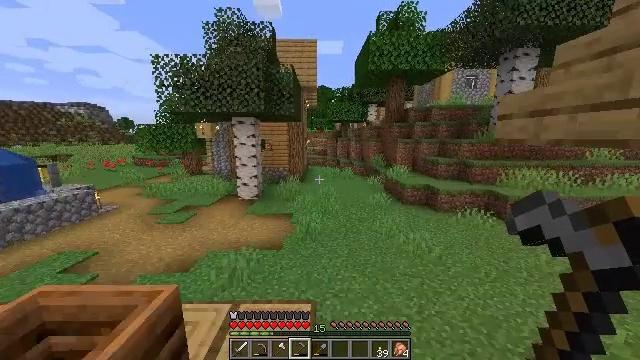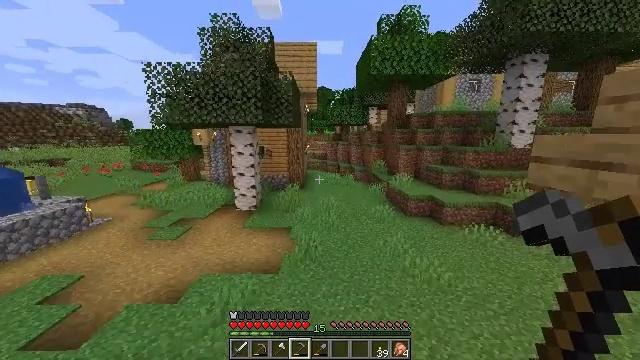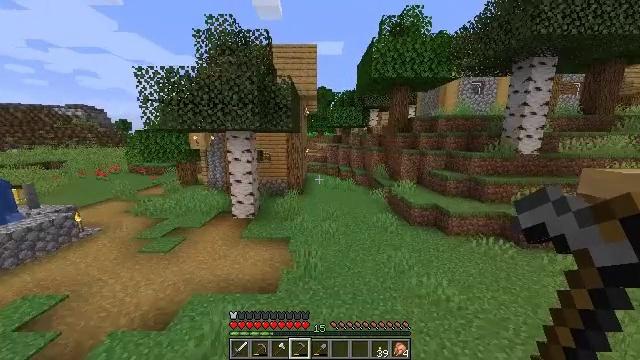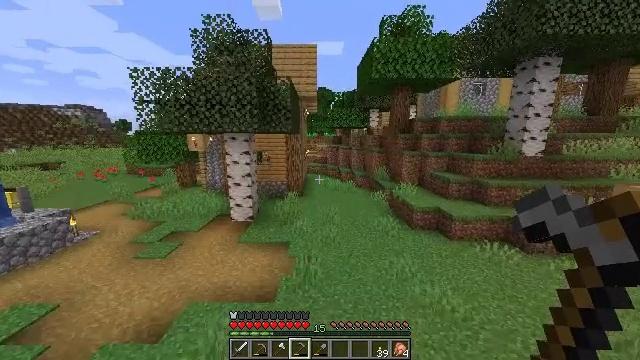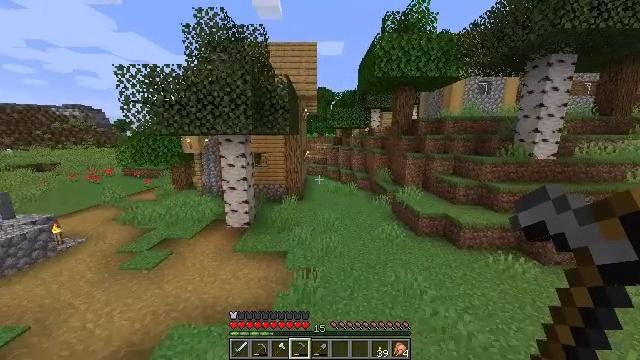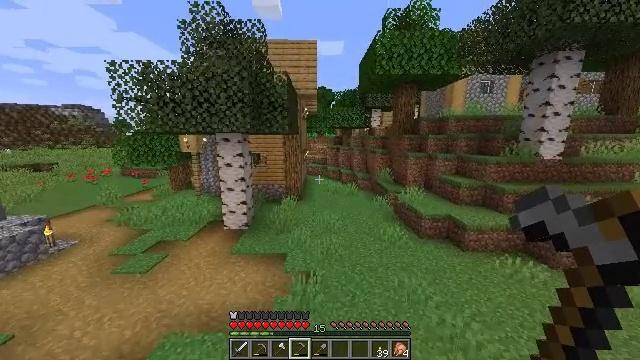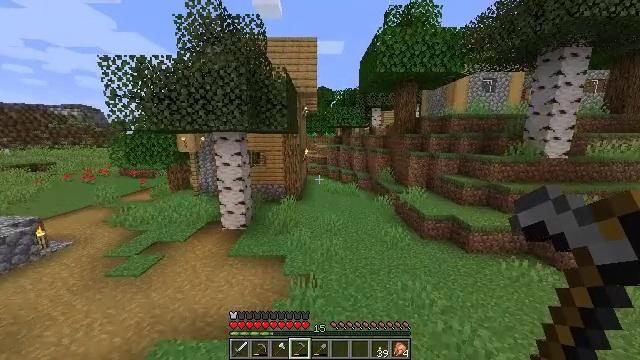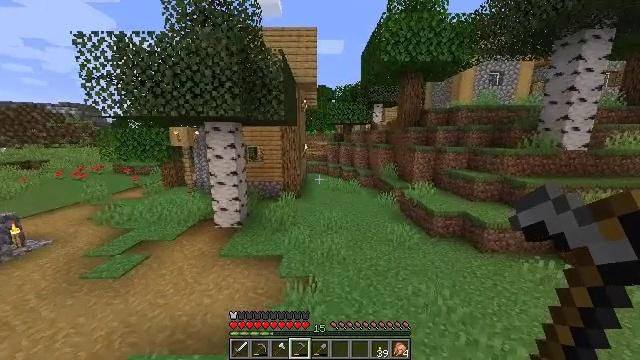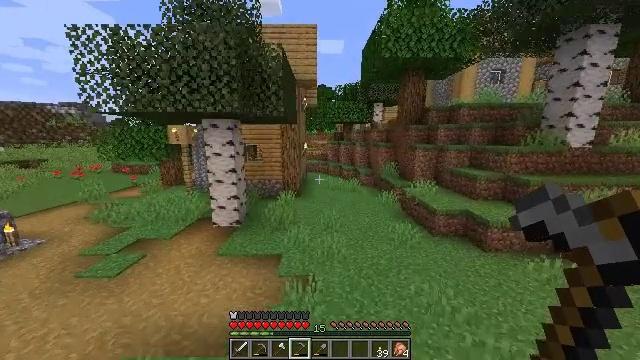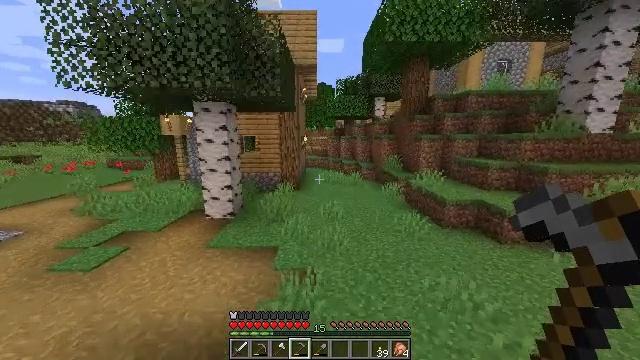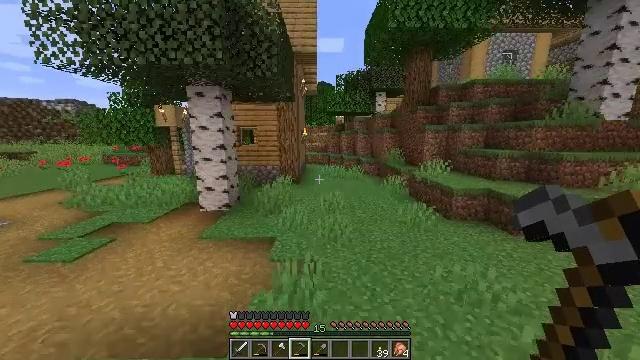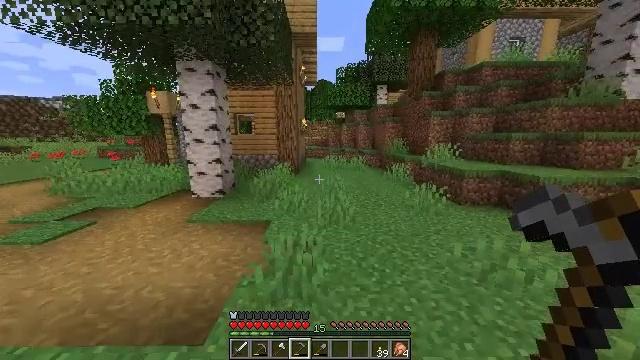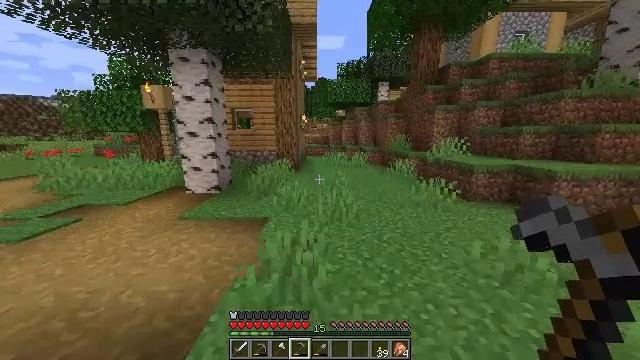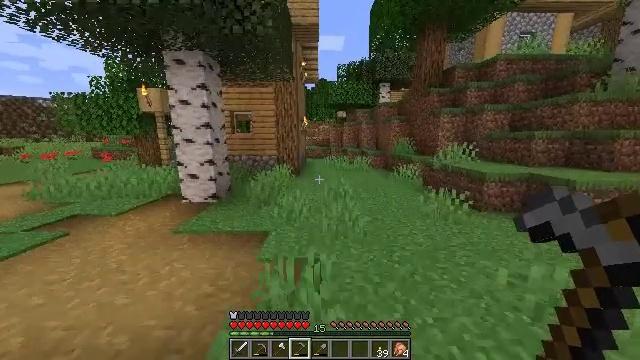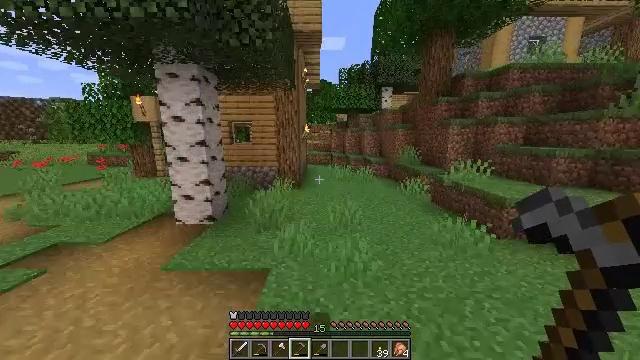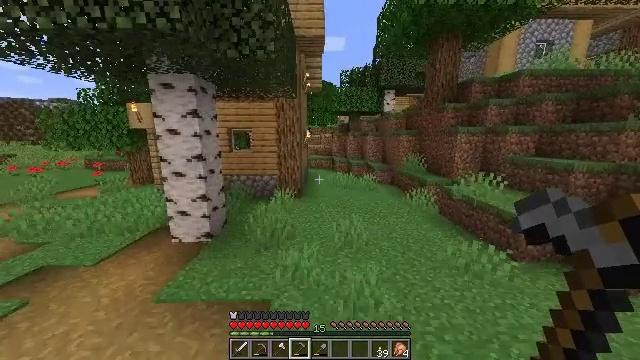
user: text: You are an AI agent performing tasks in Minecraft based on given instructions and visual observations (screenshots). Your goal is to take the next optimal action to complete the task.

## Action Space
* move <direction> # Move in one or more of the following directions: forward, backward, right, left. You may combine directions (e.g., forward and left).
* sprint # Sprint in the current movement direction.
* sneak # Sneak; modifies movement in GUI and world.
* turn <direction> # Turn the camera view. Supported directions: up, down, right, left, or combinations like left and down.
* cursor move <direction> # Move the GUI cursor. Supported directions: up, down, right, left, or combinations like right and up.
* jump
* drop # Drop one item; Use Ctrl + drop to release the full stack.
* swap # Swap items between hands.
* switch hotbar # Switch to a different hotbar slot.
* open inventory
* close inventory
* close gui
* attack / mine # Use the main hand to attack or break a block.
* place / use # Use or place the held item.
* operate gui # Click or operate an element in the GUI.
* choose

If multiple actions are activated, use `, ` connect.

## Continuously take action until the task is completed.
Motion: motion action
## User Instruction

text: Mine oak leaves.
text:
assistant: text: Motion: move forward, sprint, jump
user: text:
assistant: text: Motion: move forward, sprint, jump
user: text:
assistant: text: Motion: move forward, sprint, jump
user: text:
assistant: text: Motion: move forward, sprint, jump
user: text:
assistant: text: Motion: move forward, sprint, jump
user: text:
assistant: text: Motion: move forward, sprint, jump
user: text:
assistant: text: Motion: move forward, sprint, jump
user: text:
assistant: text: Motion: move forward, sprint, jump
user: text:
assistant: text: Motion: move forward, sprint, jump
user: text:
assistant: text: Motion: move forward, sprint, jump
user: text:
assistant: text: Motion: move forward, sprint, jump
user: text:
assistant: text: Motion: move forward and move left, sprint, jump
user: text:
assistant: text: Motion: move forward and move left, sprint, jump
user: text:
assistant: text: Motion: move forward and move left, sprint, jump
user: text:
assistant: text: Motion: move forward and move left, sprint, jump
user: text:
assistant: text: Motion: move forward and move left, sprint, jump
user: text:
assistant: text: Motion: move forward and move left, sprint, jump
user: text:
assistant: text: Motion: move forward and move left, sprint, turn left, jump
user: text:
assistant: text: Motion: move forward and move left, sprint, turn left, jump
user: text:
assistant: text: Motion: move forward and move left, sprint, turn left, jump
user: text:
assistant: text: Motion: move forward and move left, sprint, jump
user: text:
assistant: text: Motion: move forward and move left, sprint, turn left, jump
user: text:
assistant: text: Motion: move forward and move left, sprint, turn left and up, jump
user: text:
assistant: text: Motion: move forward and move left, sprint, turn left and up, jump
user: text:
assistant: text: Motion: move forward and move left, sprint, turn left, jump
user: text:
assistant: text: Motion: move forward and move left, sprint, turn left, jump
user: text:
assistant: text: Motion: move forward and move left, sprint, jump
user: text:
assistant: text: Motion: move forward and move left, sprint, jump
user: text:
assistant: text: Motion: move forward, sprint, jump
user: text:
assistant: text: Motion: move forward, sprint, jump